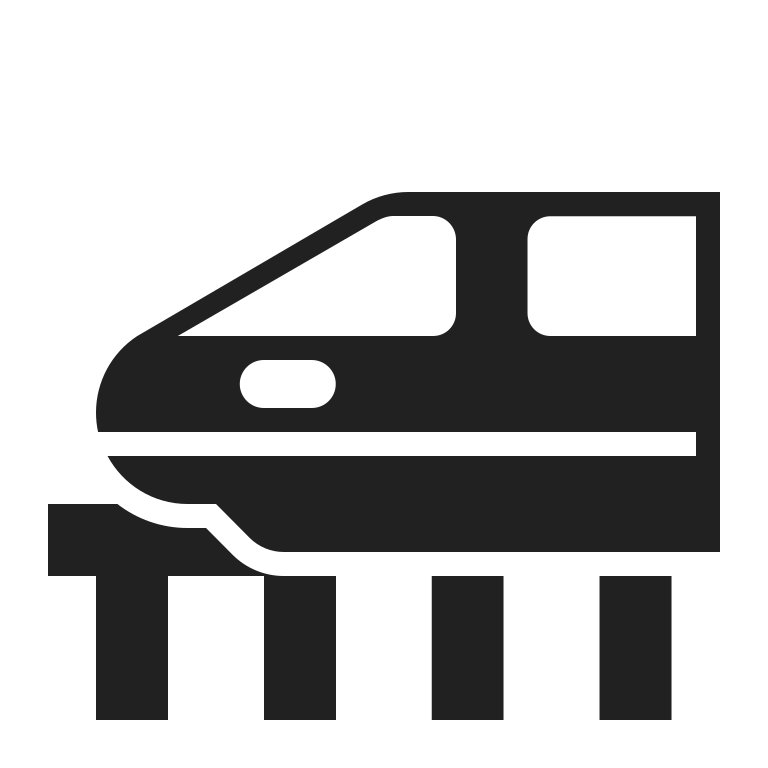
high speed train high contrast